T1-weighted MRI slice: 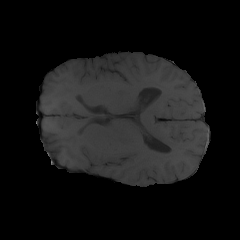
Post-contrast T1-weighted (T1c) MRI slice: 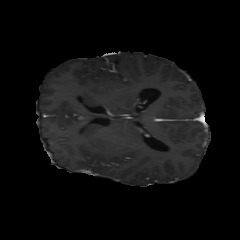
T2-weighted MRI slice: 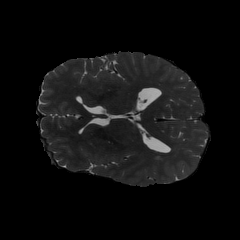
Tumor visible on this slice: no